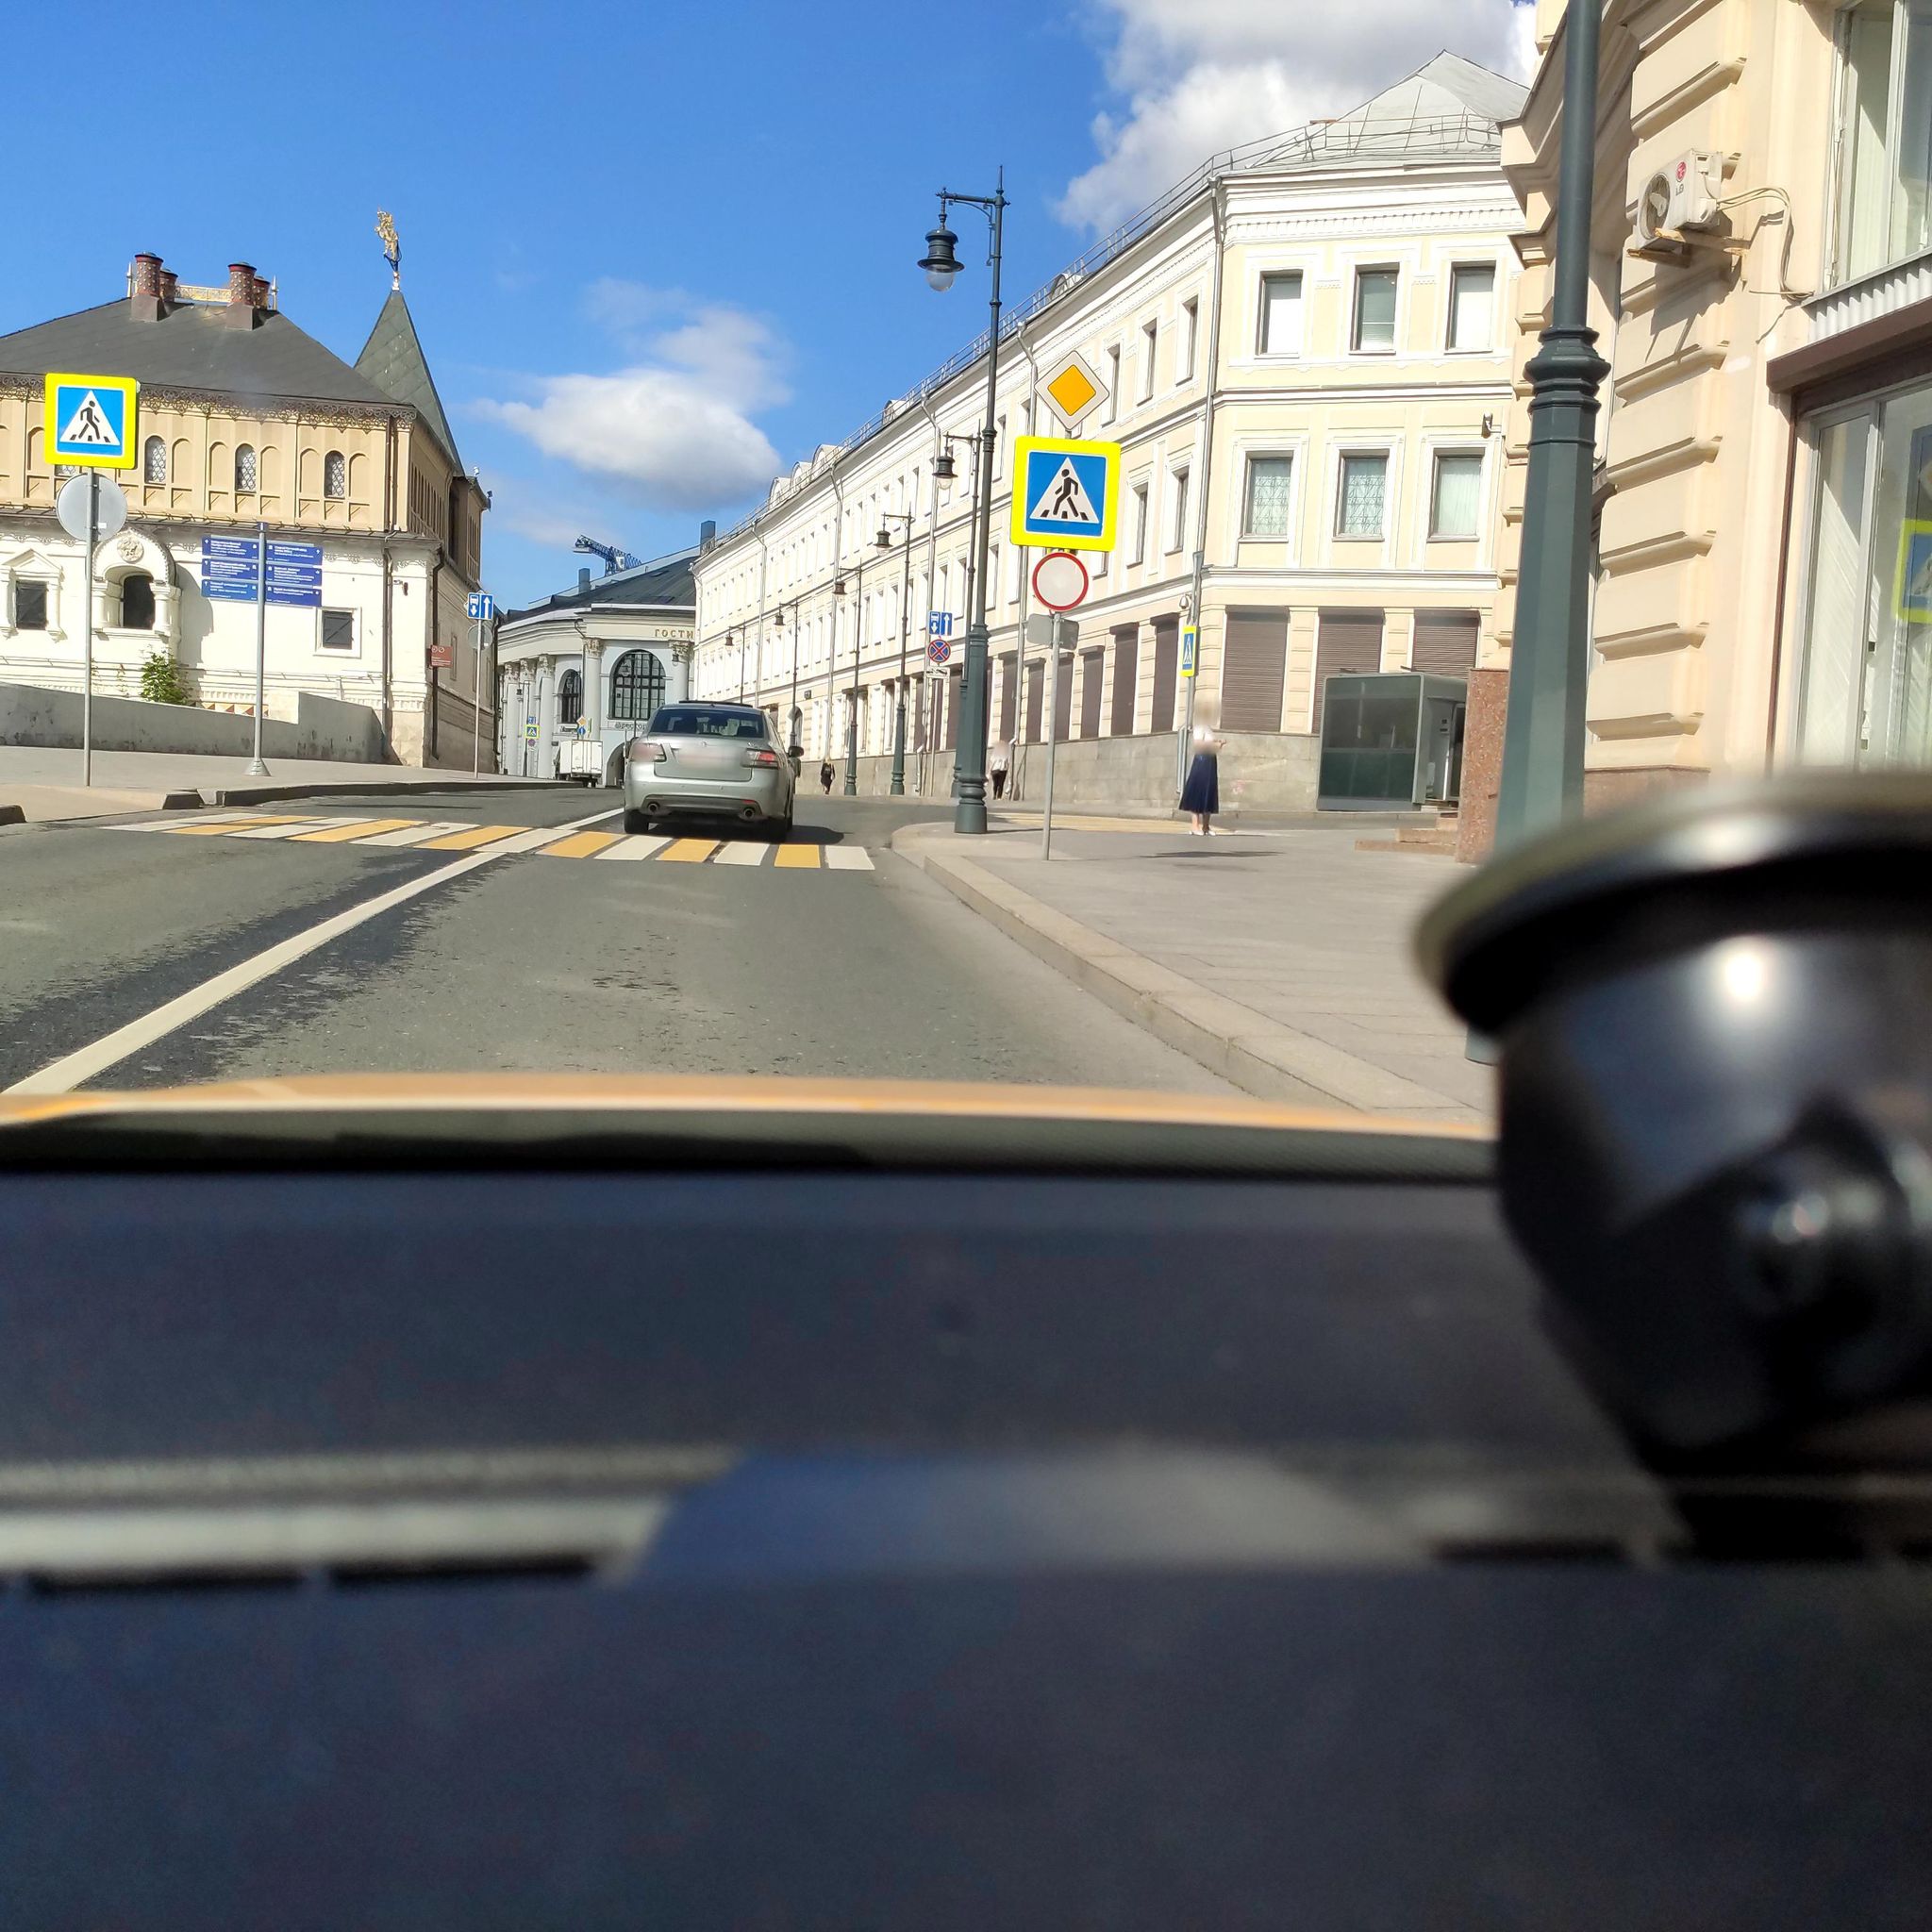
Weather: clear
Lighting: day
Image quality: good
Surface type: driving surface
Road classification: footway
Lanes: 3
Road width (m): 3.5
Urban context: urban centre
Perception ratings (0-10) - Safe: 3.66, Lively: 5.23, Beautiful: 7.46, Boring: 1.37, Depressing: 3.25, Wealthy: 6.3